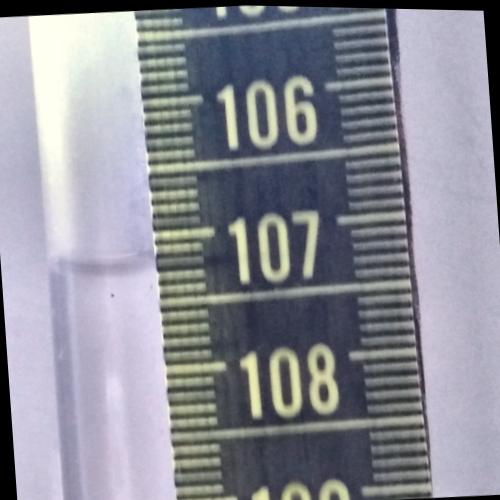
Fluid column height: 107.2 cm